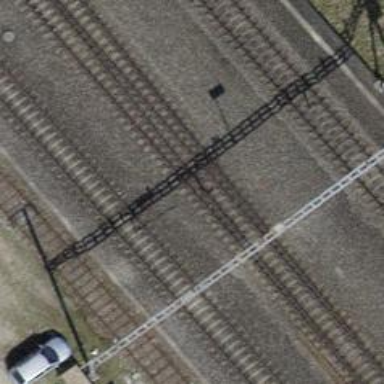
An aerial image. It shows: Railway switch.